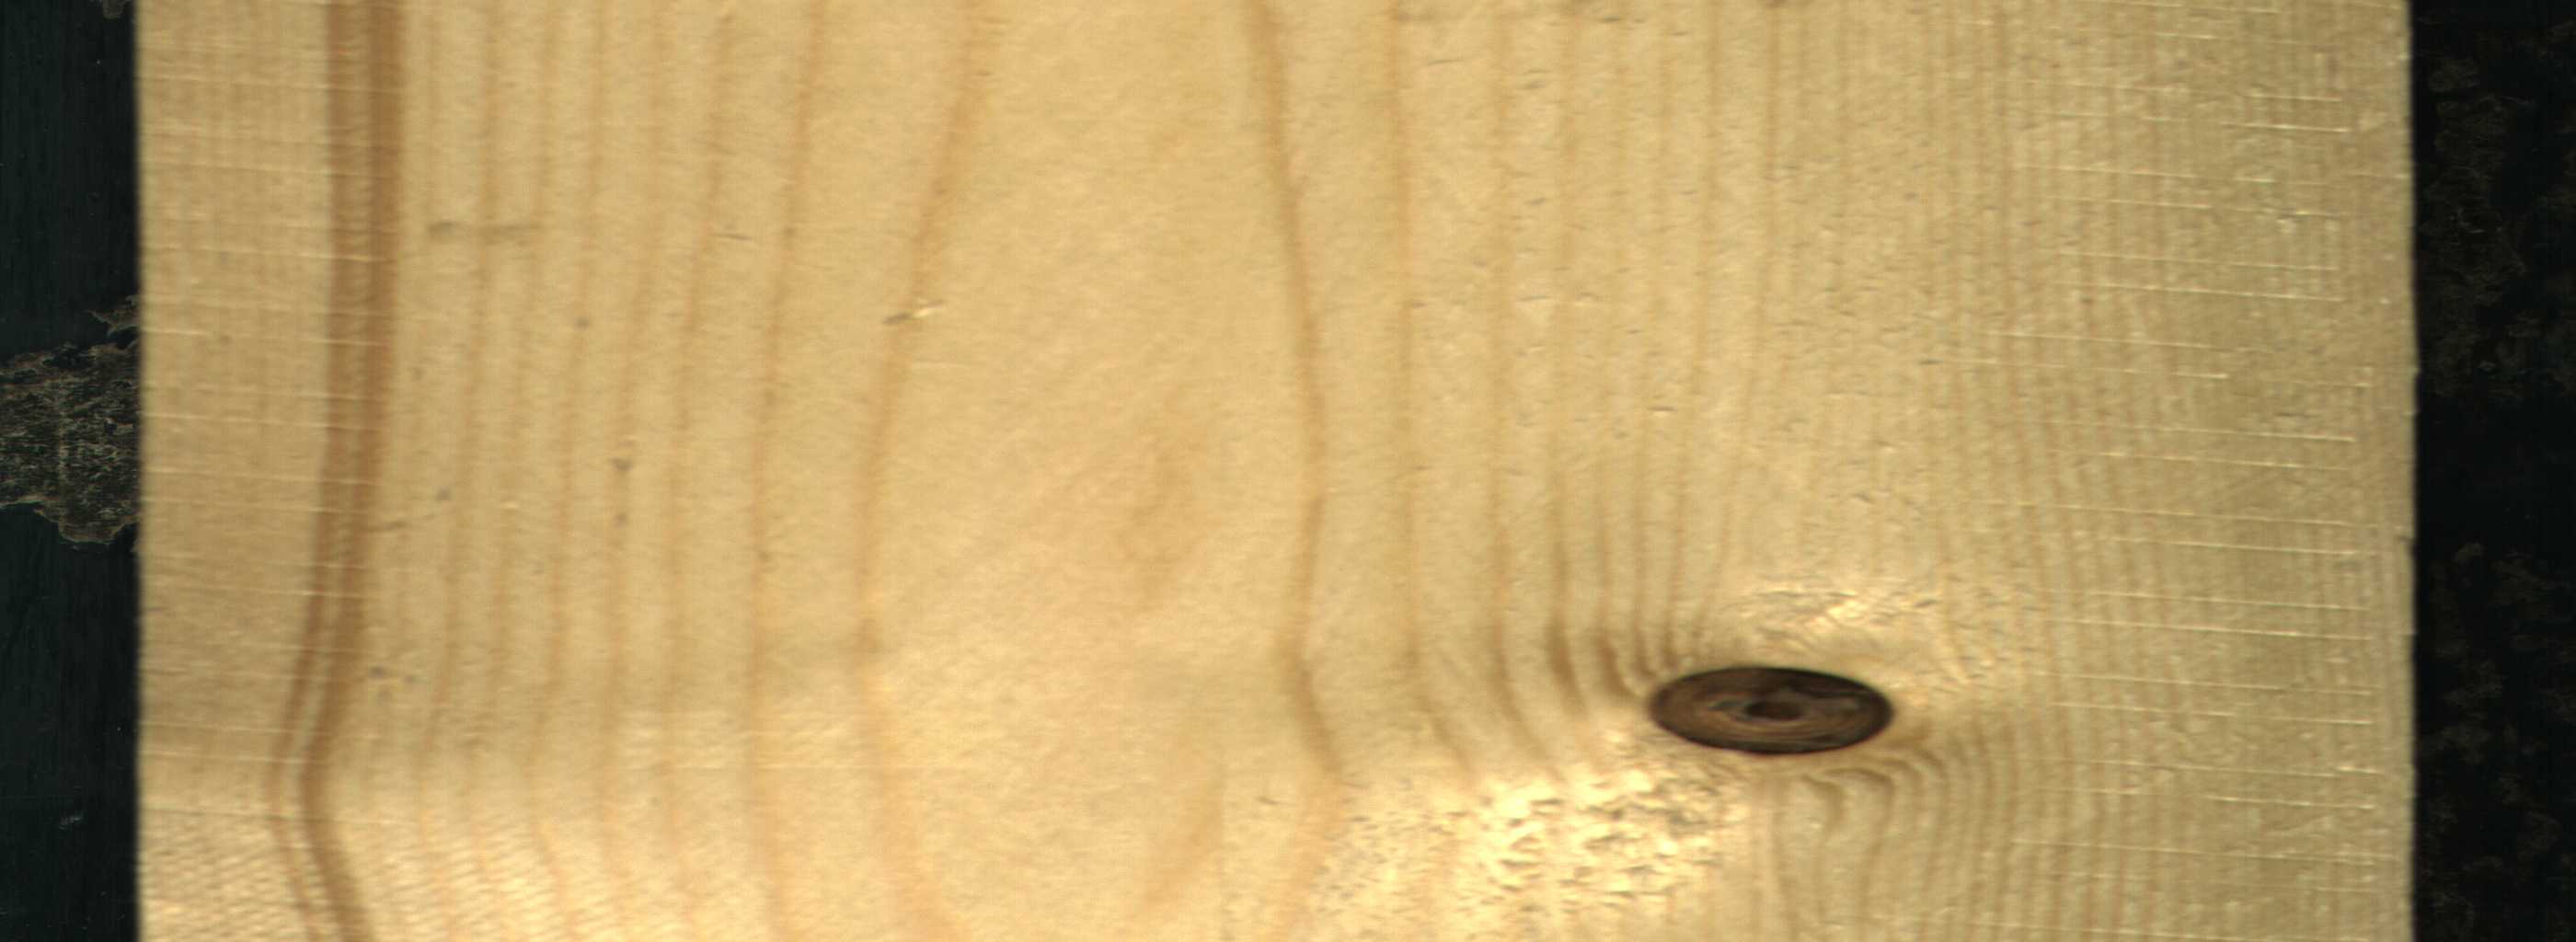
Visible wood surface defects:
Quartzity
Dead_Knot